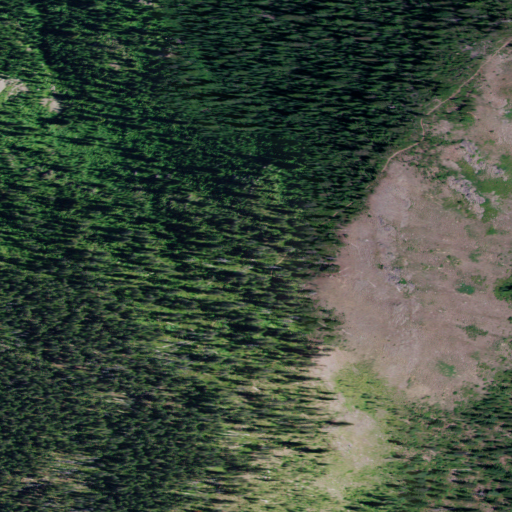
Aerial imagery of mountain in Idaho named Tanglefoot Point containing evergreen forest and shrub